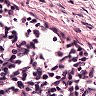
Metastatic tissue present: no